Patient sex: F
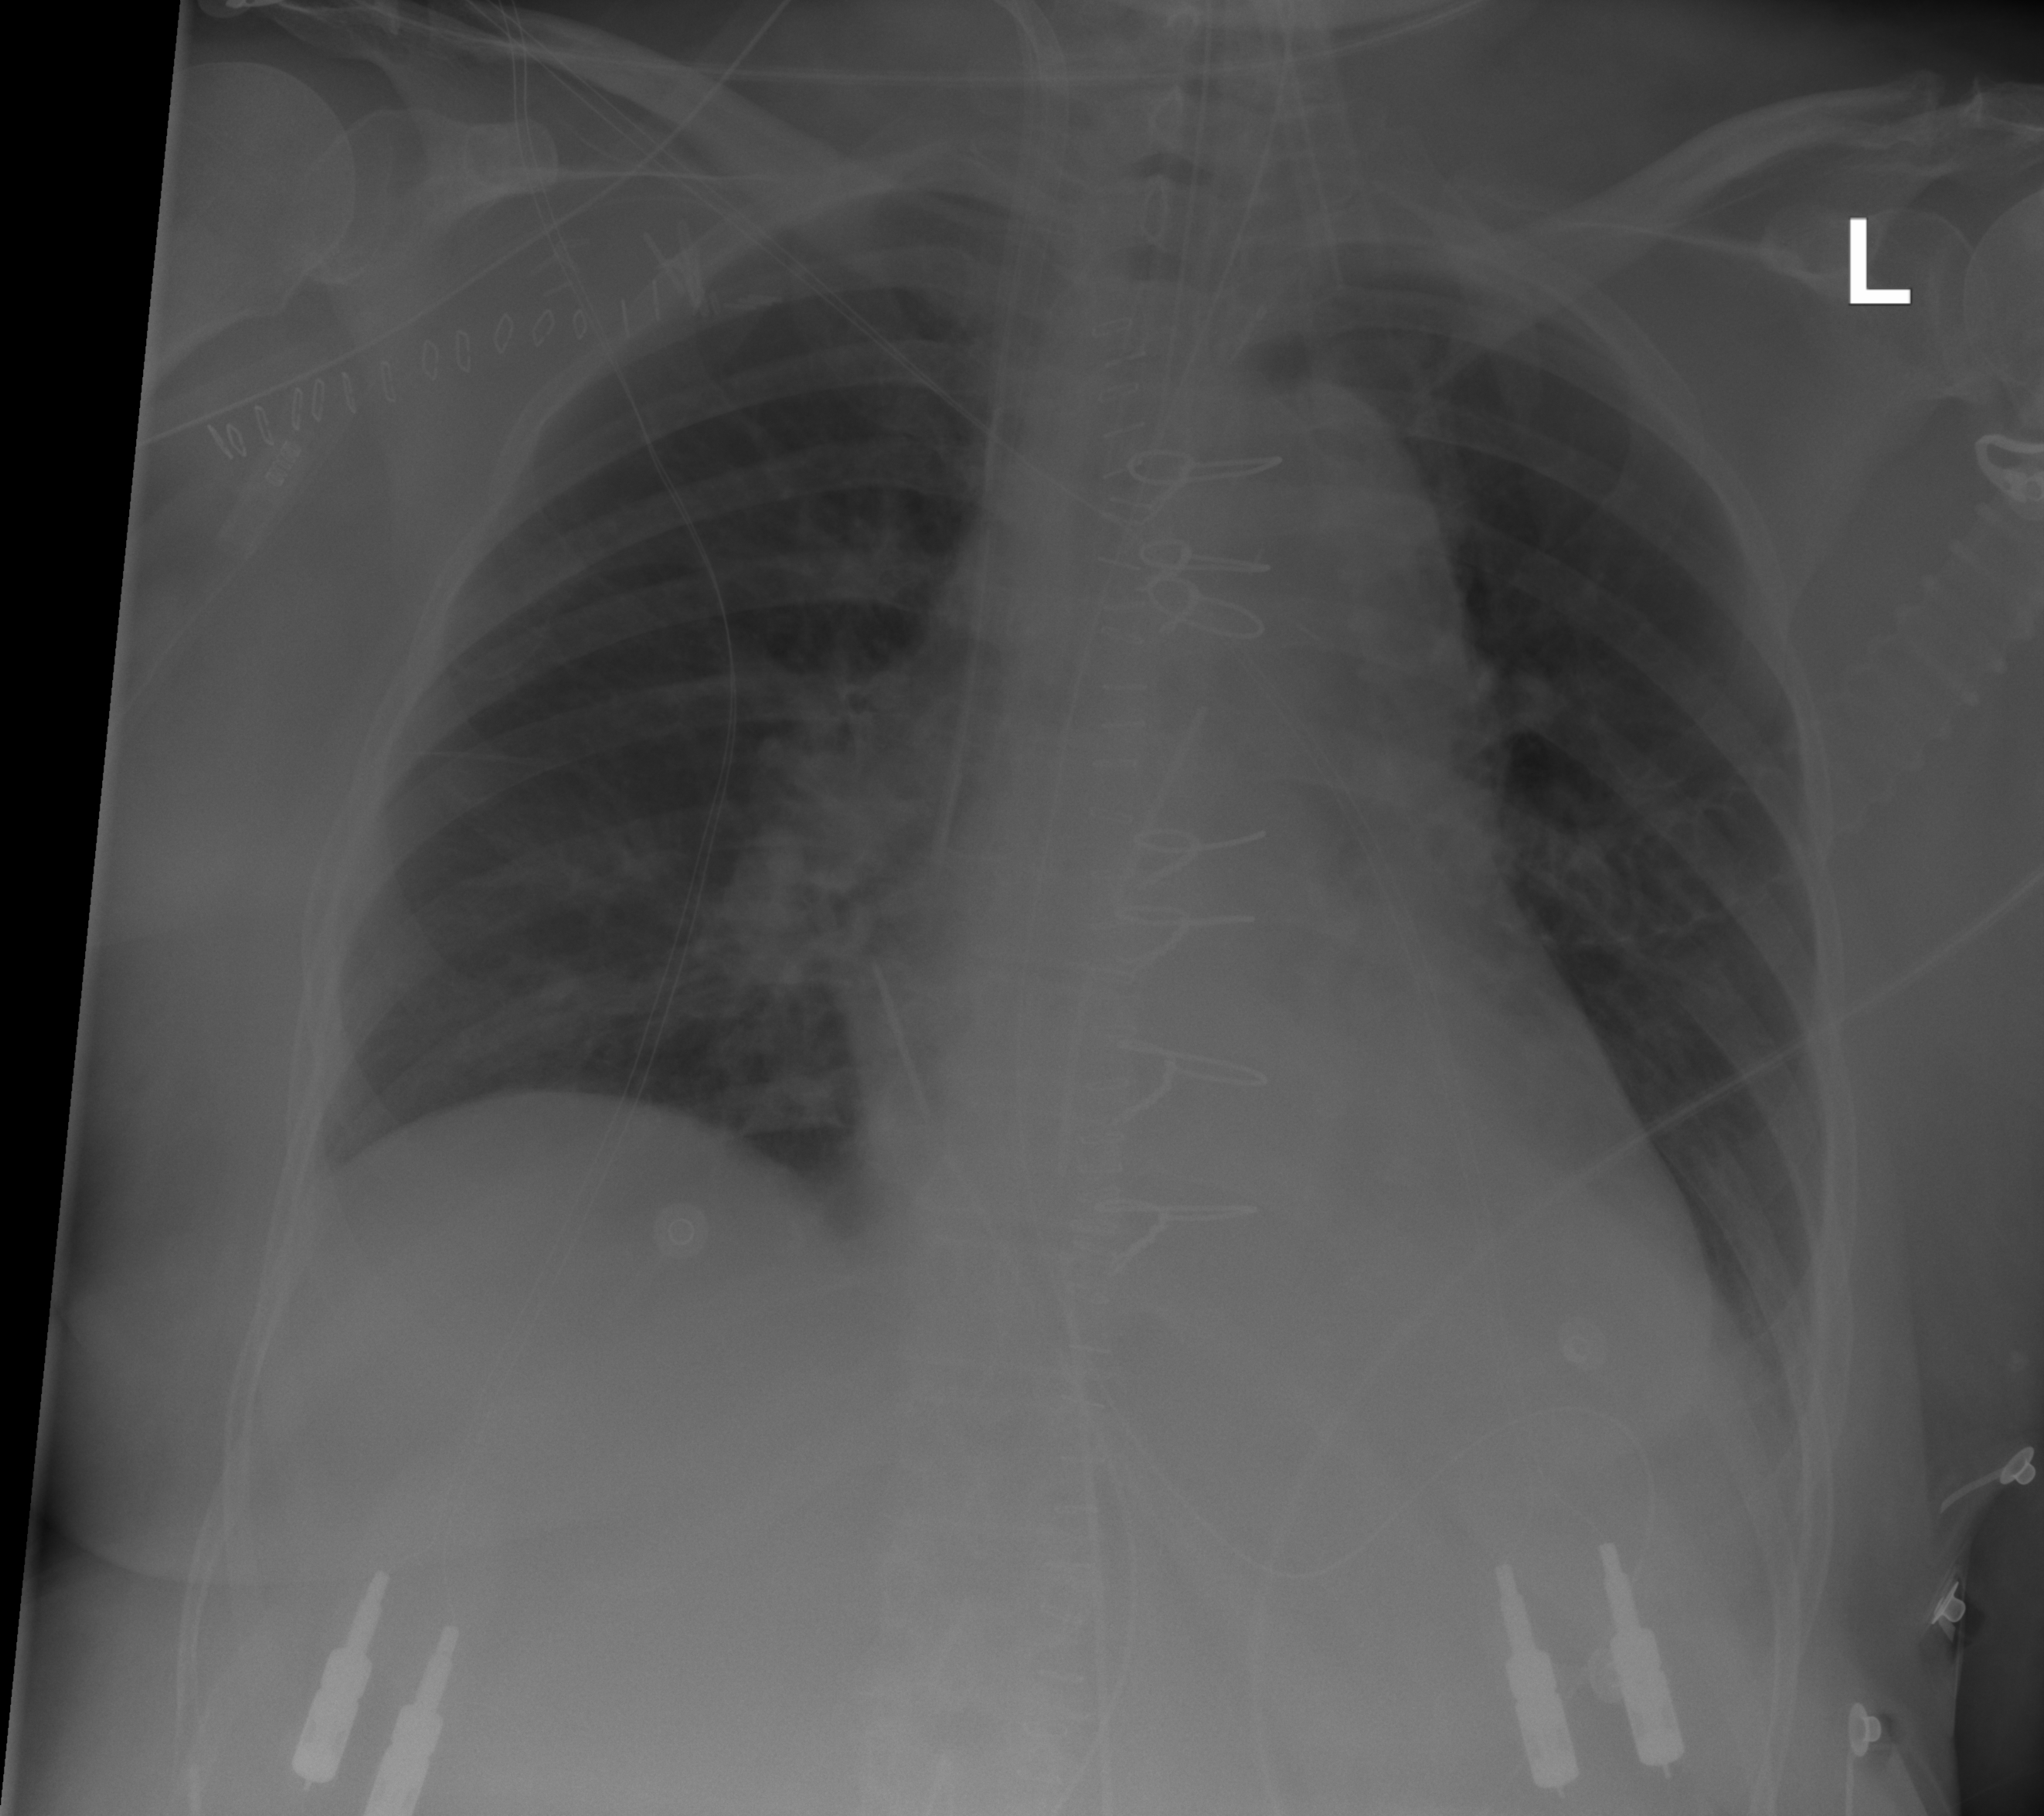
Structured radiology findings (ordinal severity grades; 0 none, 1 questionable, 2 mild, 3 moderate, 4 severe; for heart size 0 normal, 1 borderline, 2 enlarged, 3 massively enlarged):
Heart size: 1
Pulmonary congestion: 2
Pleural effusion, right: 0
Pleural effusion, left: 2
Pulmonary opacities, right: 0
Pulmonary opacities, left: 0
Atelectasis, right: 0
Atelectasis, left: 2